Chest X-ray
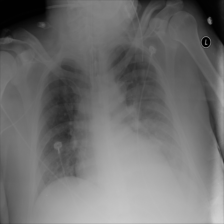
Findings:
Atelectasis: negative
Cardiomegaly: negative
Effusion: negative
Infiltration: negative
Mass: negative
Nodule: negative
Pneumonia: negative
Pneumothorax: negative
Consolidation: positive
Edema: negative
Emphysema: negative
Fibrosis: negative
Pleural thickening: negative
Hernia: negative